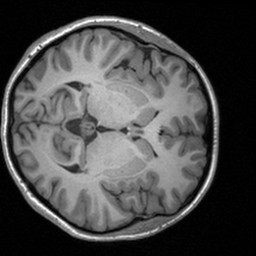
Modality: T1w
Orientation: axial
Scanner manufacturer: siemens
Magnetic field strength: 3 T
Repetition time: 1.9 s
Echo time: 0.00226 s